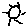
Label: sun